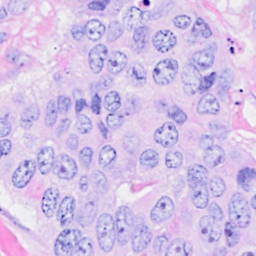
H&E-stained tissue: Breast